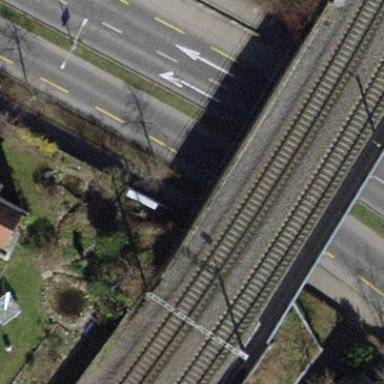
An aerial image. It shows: Man-made bridge.